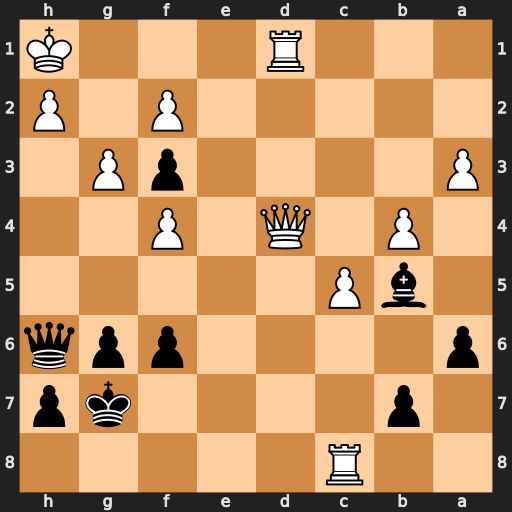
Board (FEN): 2R5/1p4kp/p4ppq/1bP5/1P1Q1P2/P4pP1/5P1P/3R3K
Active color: b
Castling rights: -
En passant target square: -
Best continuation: Qh3 Rg1 Bf1 Qd7+ Qxd7 Rxf1 Qxc8